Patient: sex M, age 49
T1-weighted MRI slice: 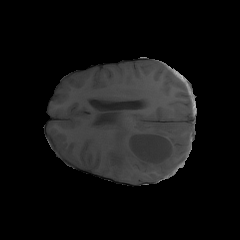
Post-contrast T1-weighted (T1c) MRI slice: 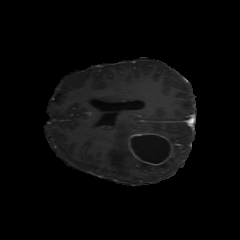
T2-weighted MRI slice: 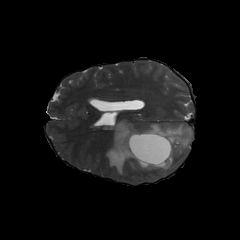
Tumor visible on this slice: yes
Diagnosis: Astrocytoma, IDH-mutant
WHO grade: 4